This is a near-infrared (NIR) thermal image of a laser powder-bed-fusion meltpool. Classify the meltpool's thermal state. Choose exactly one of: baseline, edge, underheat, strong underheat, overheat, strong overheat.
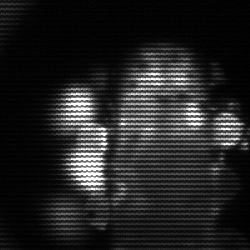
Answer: strong underheat